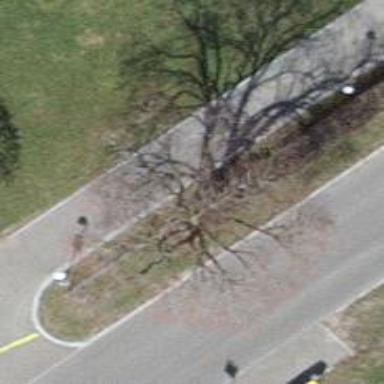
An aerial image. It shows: Urban tree adds touch of nature to the surroundings.